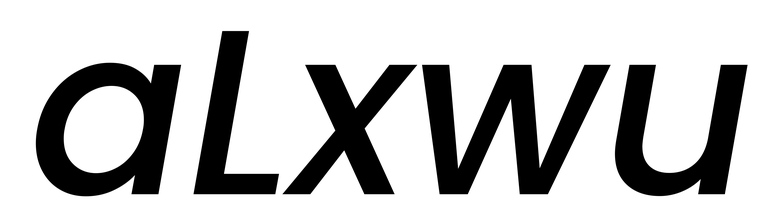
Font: Poppins-MediumItalic